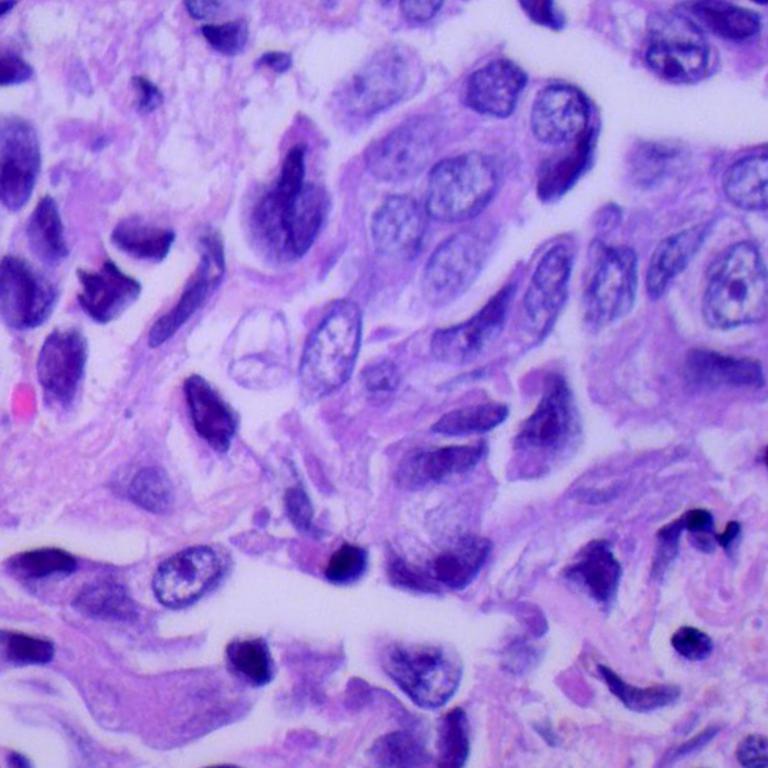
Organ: lung
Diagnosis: adenocarcinomas